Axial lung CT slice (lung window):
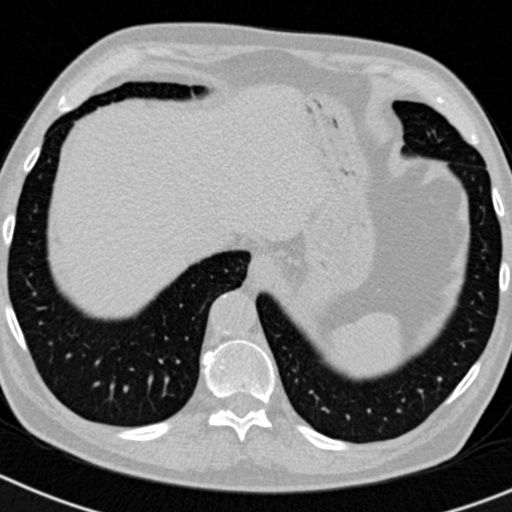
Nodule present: no